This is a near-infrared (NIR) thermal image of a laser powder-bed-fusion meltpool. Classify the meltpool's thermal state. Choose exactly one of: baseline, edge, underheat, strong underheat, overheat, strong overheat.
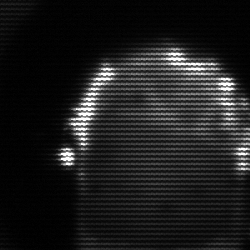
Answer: baseline